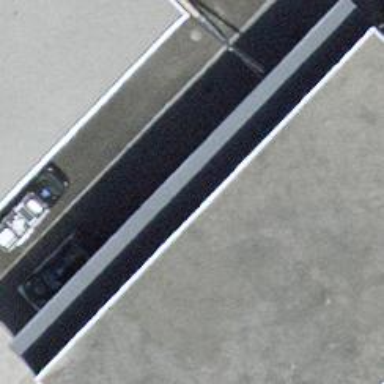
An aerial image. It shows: View of roof of building.